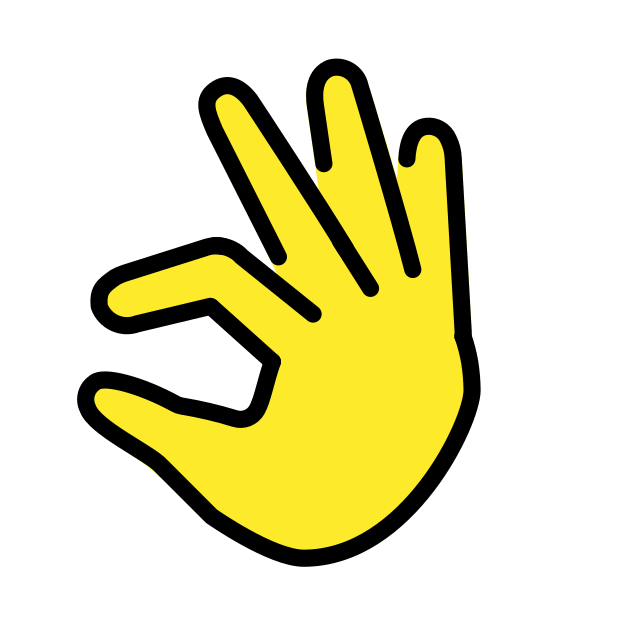
pinching hand